Breast ultrasound image
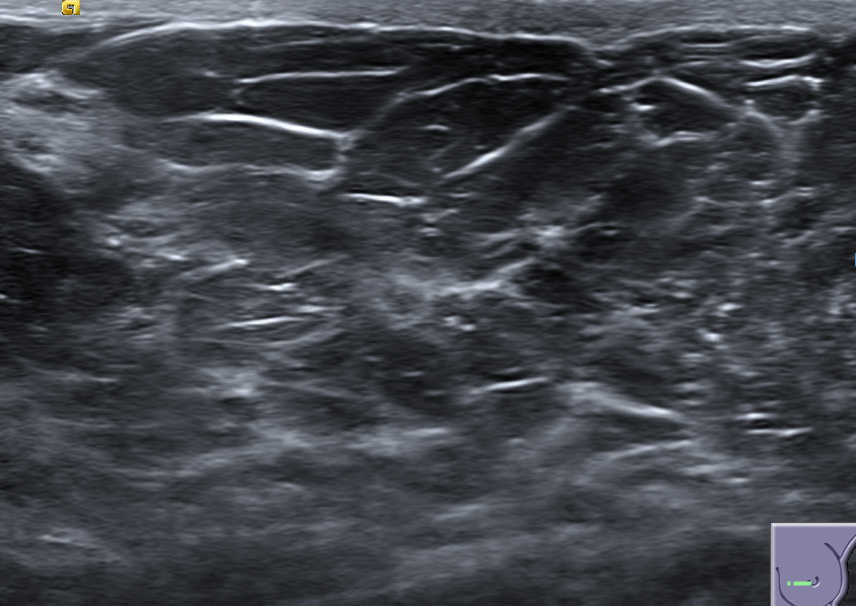
Diagnosis: normal